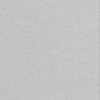
Label: dusty